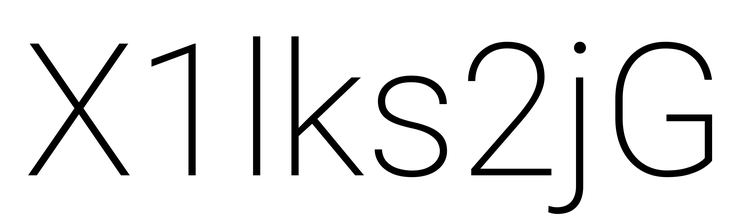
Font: Roboto_ExtraLight